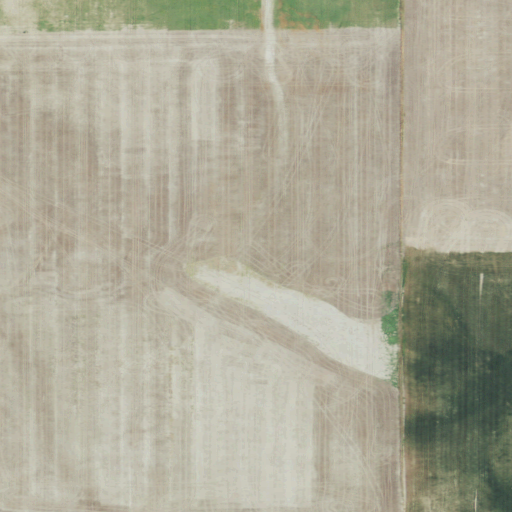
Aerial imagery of valley in Montana named Gibbons Coulee containing only cultivated crops